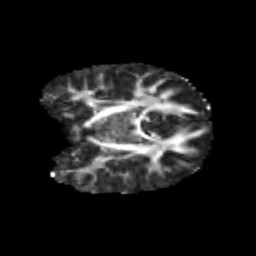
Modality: FA
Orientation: coronal
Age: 8
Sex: female
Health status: healthy